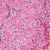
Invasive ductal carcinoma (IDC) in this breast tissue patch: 0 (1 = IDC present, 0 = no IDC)